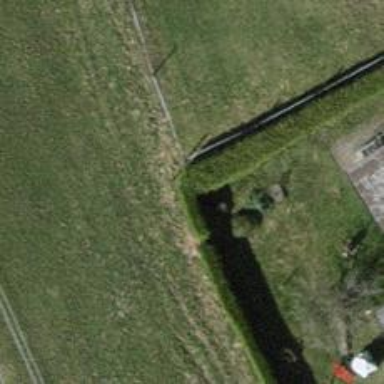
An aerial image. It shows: Hedge acting as barrier.